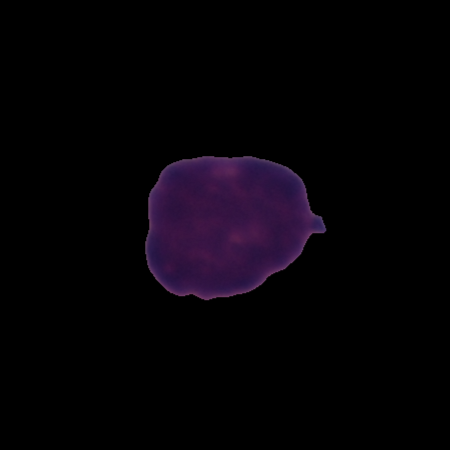
Label: healthy